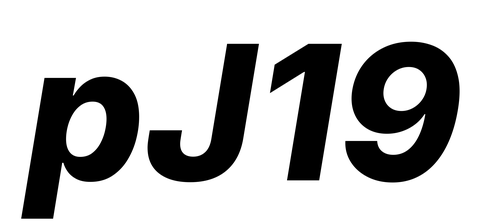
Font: Inter-Italic_ExtraBold_Italic